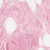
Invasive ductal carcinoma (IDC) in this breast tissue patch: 0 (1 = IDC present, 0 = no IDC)